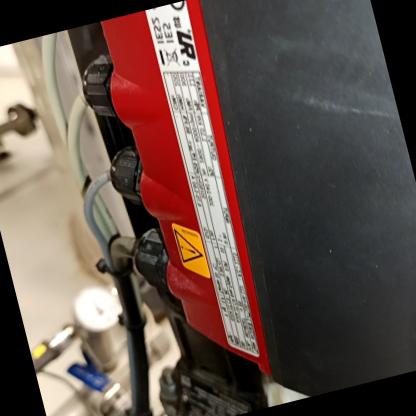
Klasa: tabliczka-znamionowa